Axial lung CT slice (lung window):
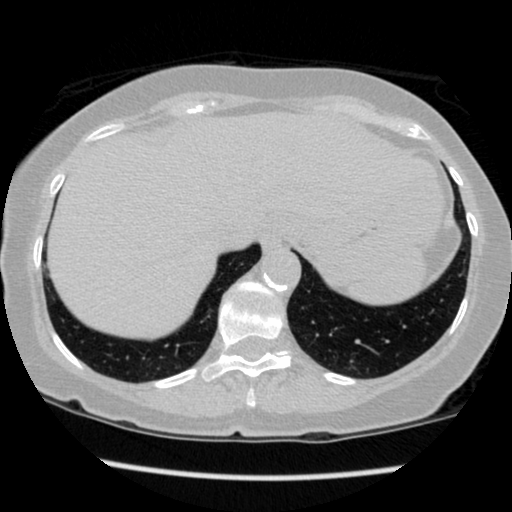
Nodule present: no